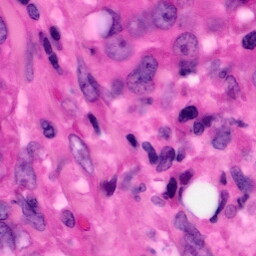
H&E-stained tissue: Pancreatic